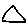
Label: triangle